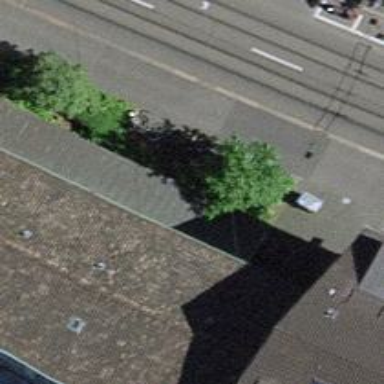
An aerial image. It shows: Bicycle parking area with anchor-type racks.